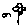
Label: flower